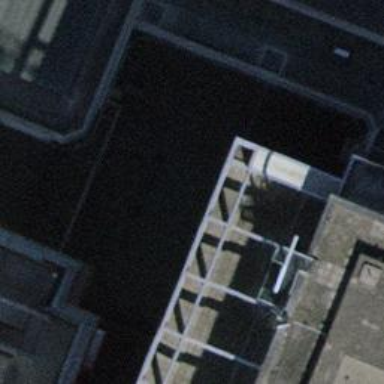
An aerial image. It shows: Hospital building.